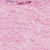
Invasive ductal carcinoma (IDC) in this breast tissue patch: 0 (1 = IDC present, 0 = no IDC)